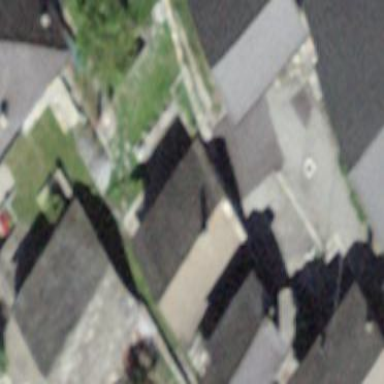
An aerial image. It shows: Detached building.